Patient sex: M
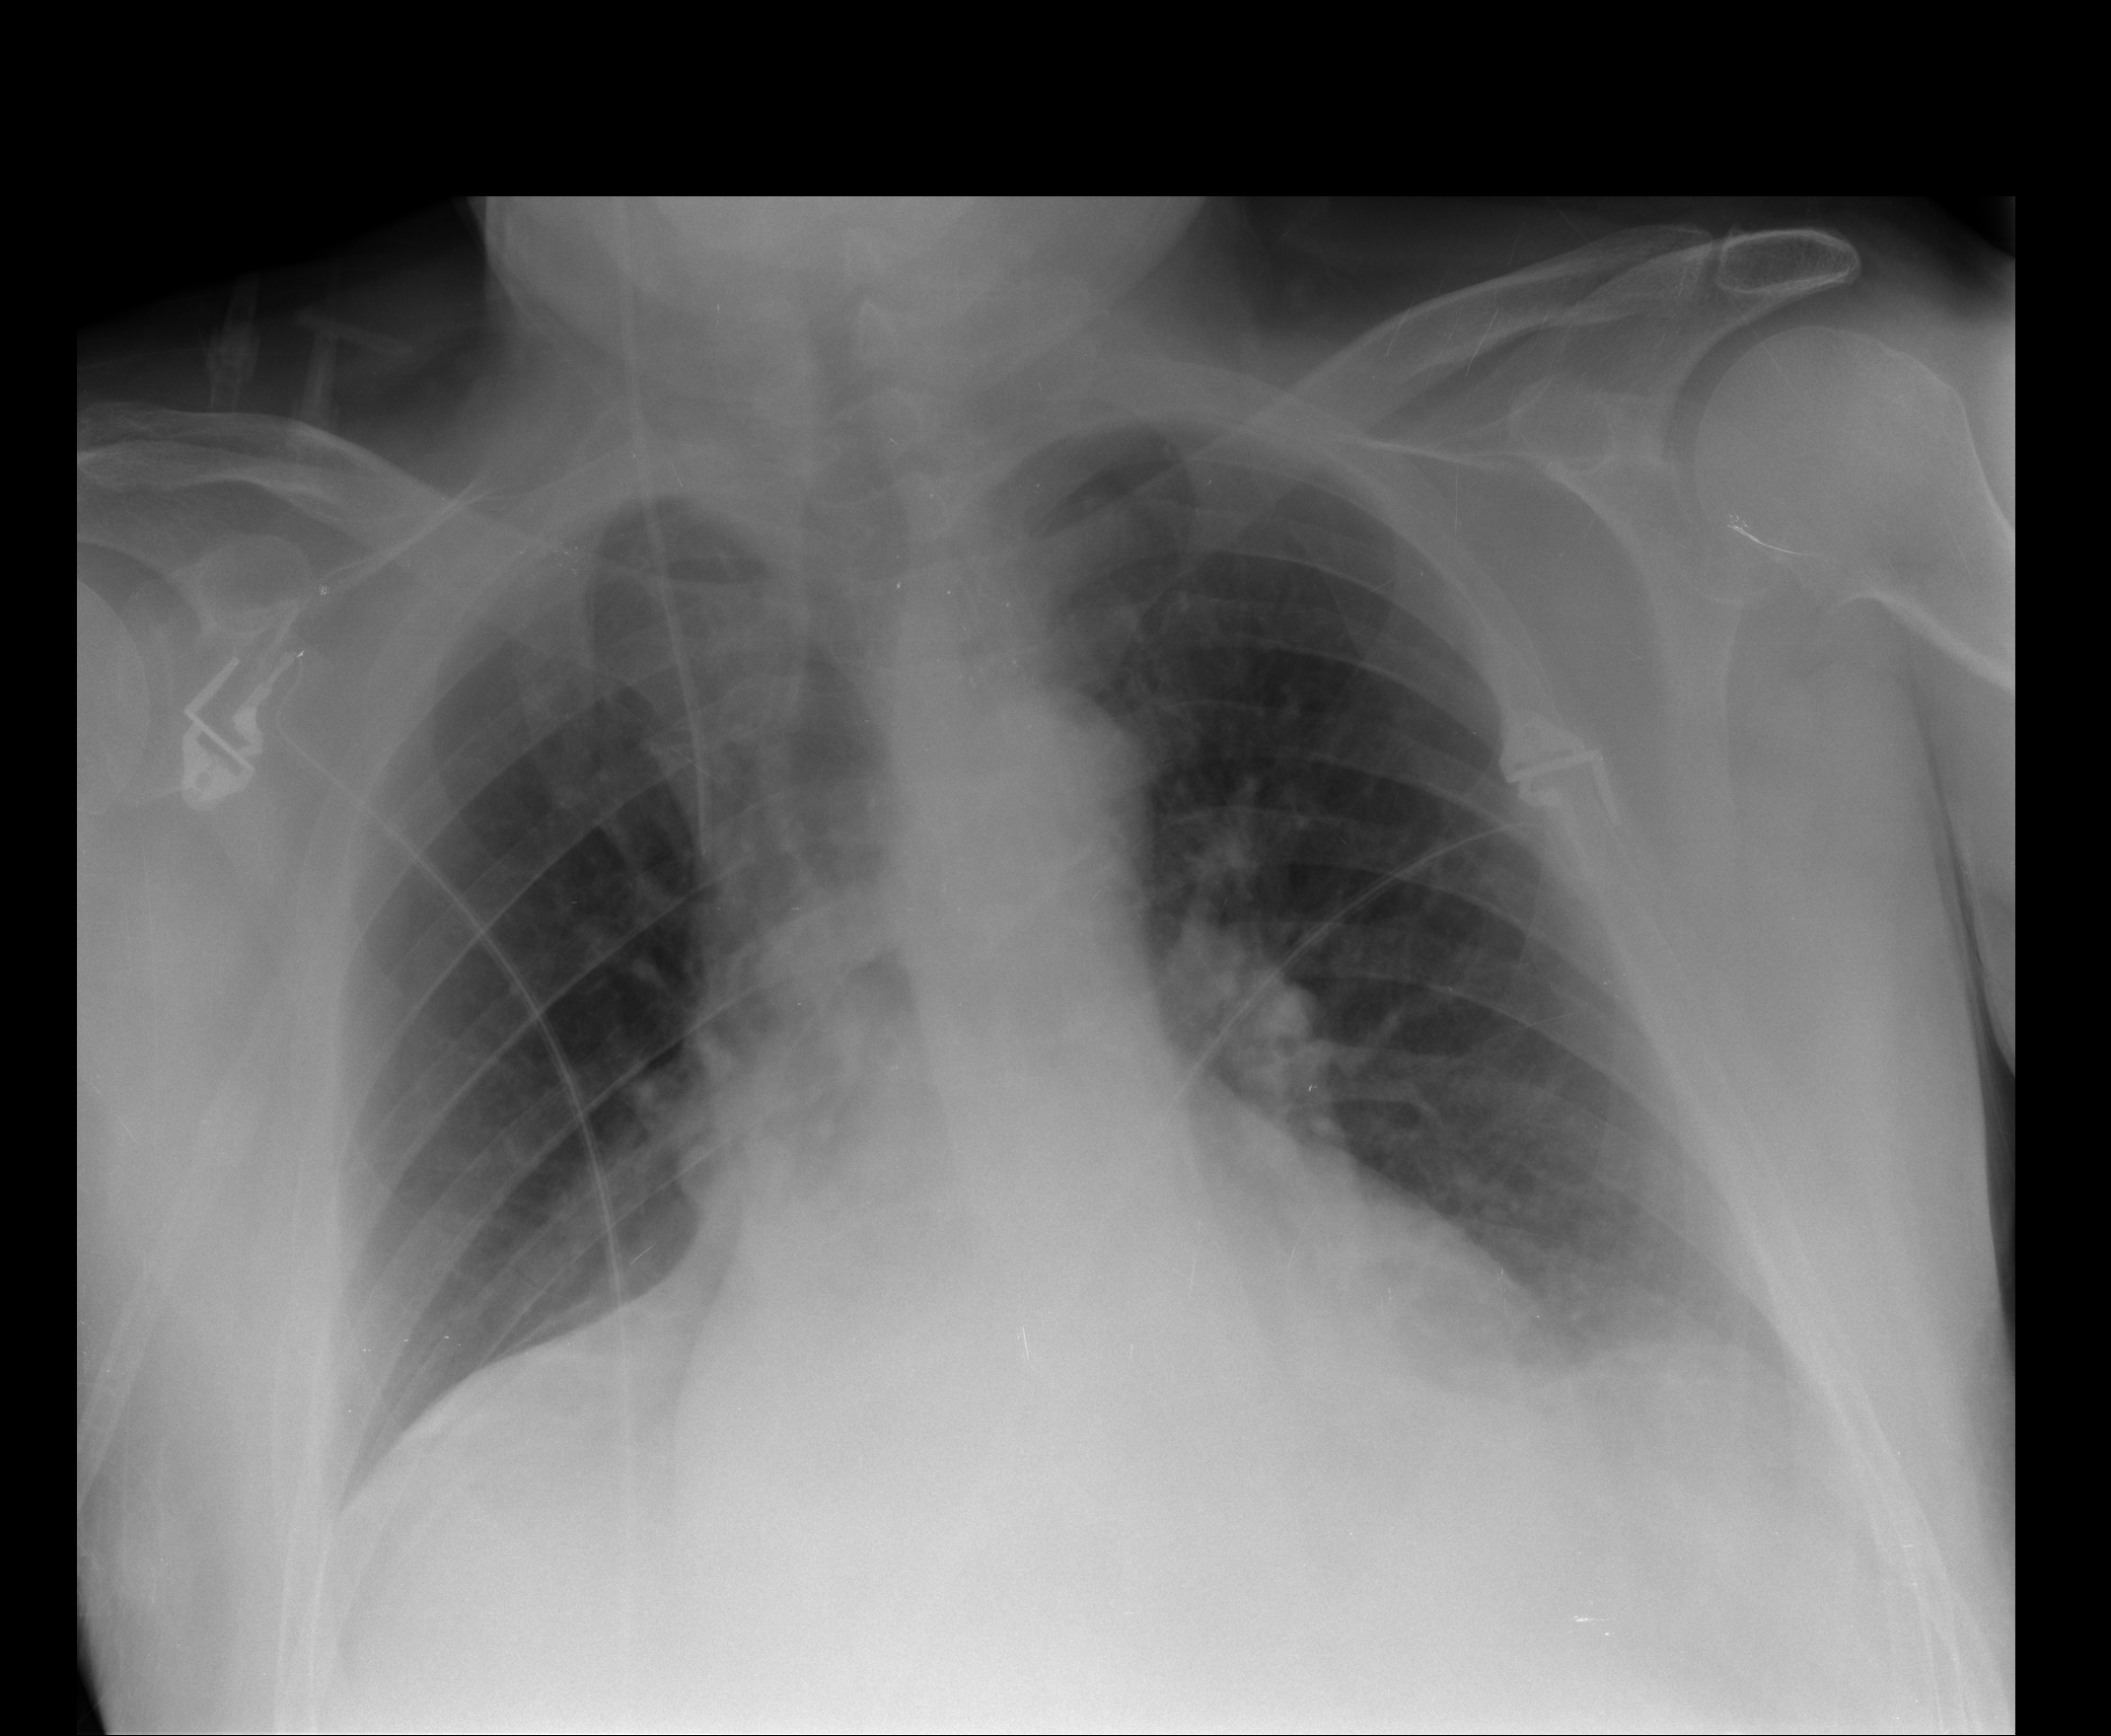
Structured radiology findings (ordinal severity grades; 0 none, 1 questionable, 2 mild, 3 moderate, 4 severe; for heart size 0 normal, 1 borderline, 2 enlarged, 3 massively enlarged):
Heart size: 2
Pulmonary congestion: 0
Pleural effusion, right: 0
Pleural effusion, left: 1
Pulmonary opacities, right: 0
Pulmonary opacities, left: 0
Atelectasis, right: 0
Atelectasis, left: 2